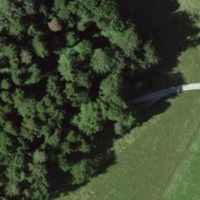
EUNIS habitat code: 44
Species observed at this site:
Lamium galeobdolon